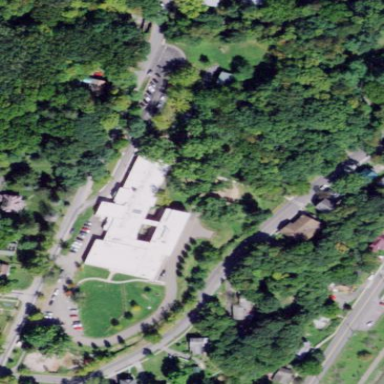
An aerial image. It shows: School.